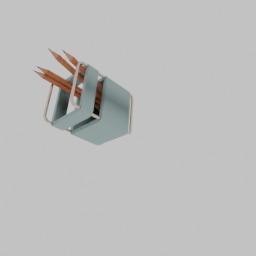
Label: tools